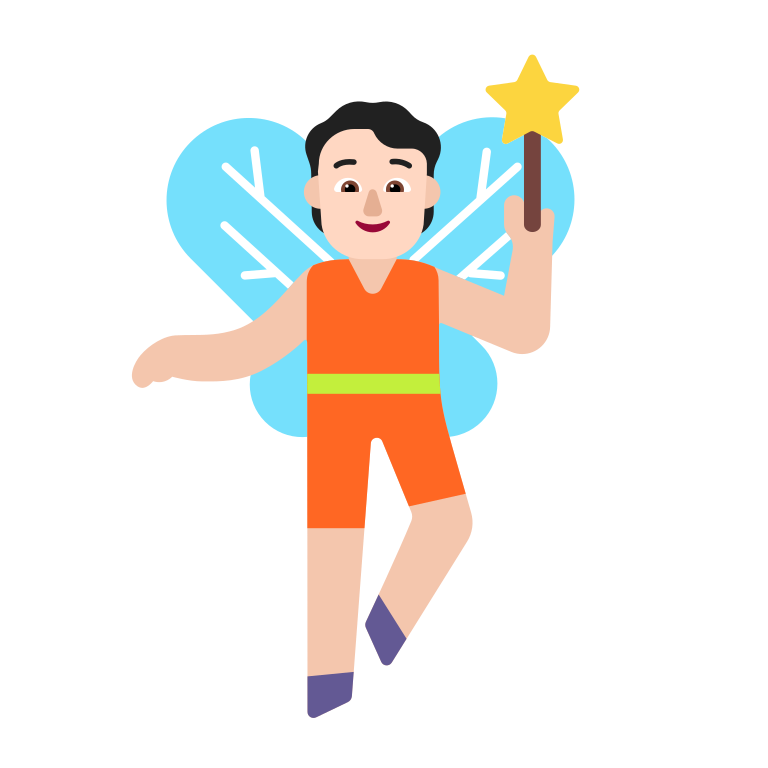
person fairy flat light